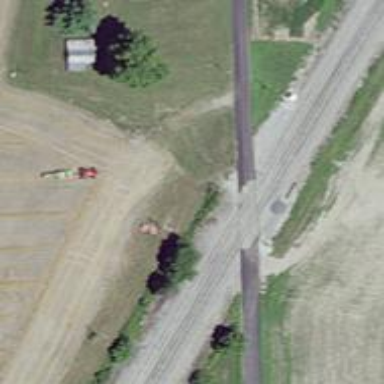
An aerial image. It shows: Level crossing along the railway.